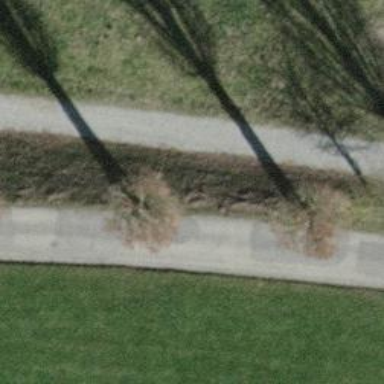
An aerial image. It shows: Landmark tree of Populus genus.